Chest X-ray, PA view. Patient: 53 years old, sex F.
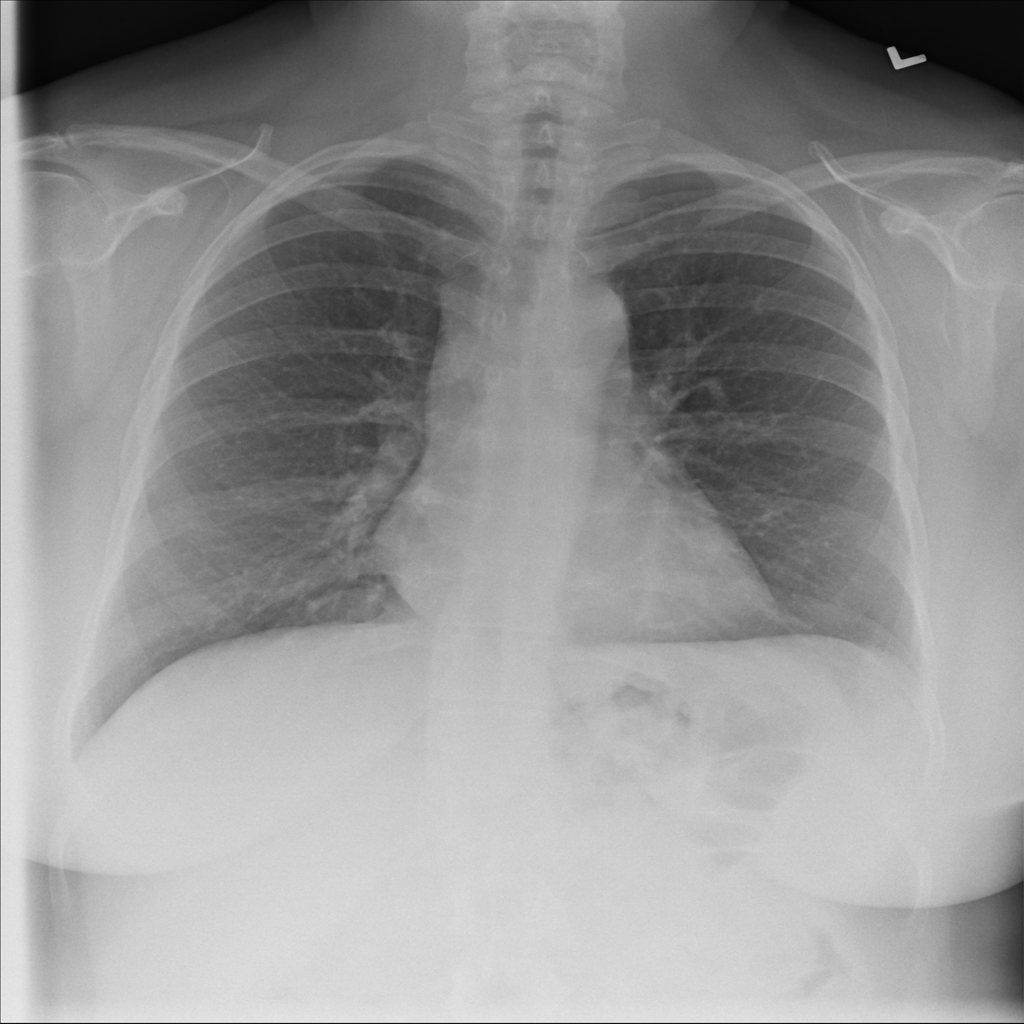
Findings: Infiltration